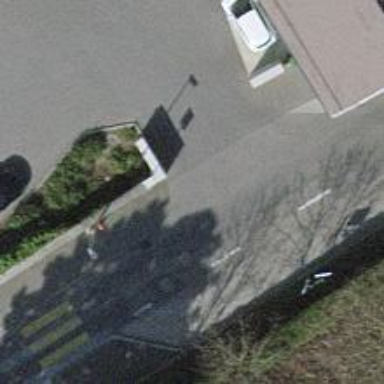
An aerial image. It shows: Unmarked crossing on asphalt footway.